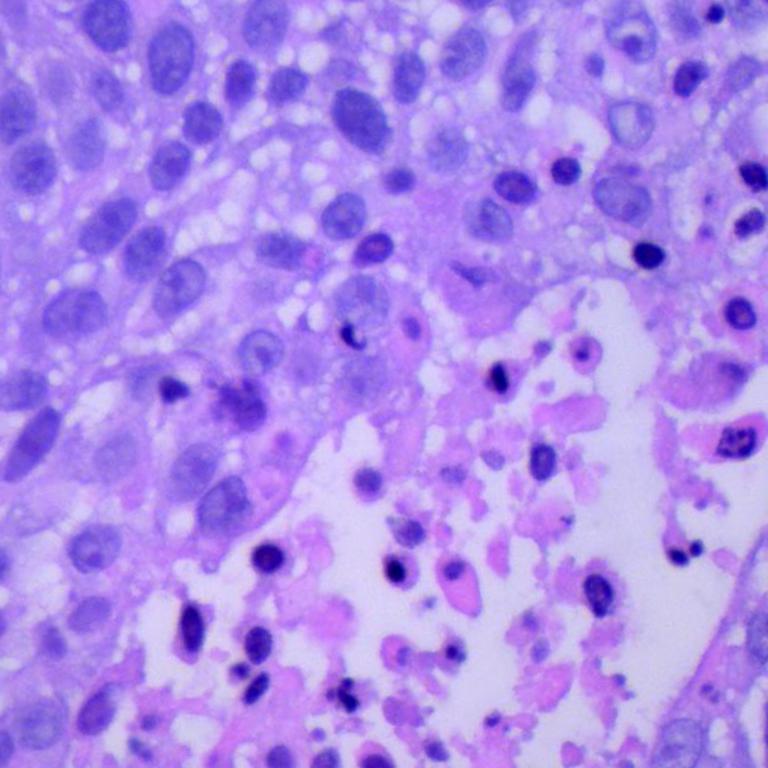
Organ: lung
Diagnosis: squamous carcinomas